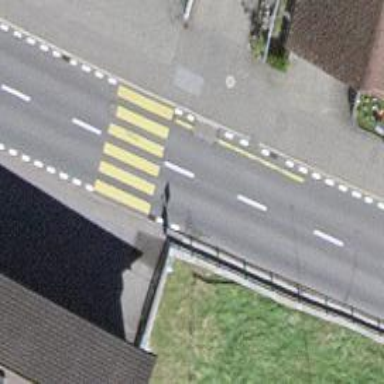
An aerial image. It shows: Bus stop with platform for public transport.